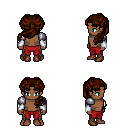
a pixel art fantasy rpg character, male body template, human, dark skin, steel arm armor, red pants, brown princess hairstyle, white cloth bracers, brown shoes, four views (front, back, left, right), 2x2 character sprite sheet, small pixel art, hard edges, no anti-aliasing